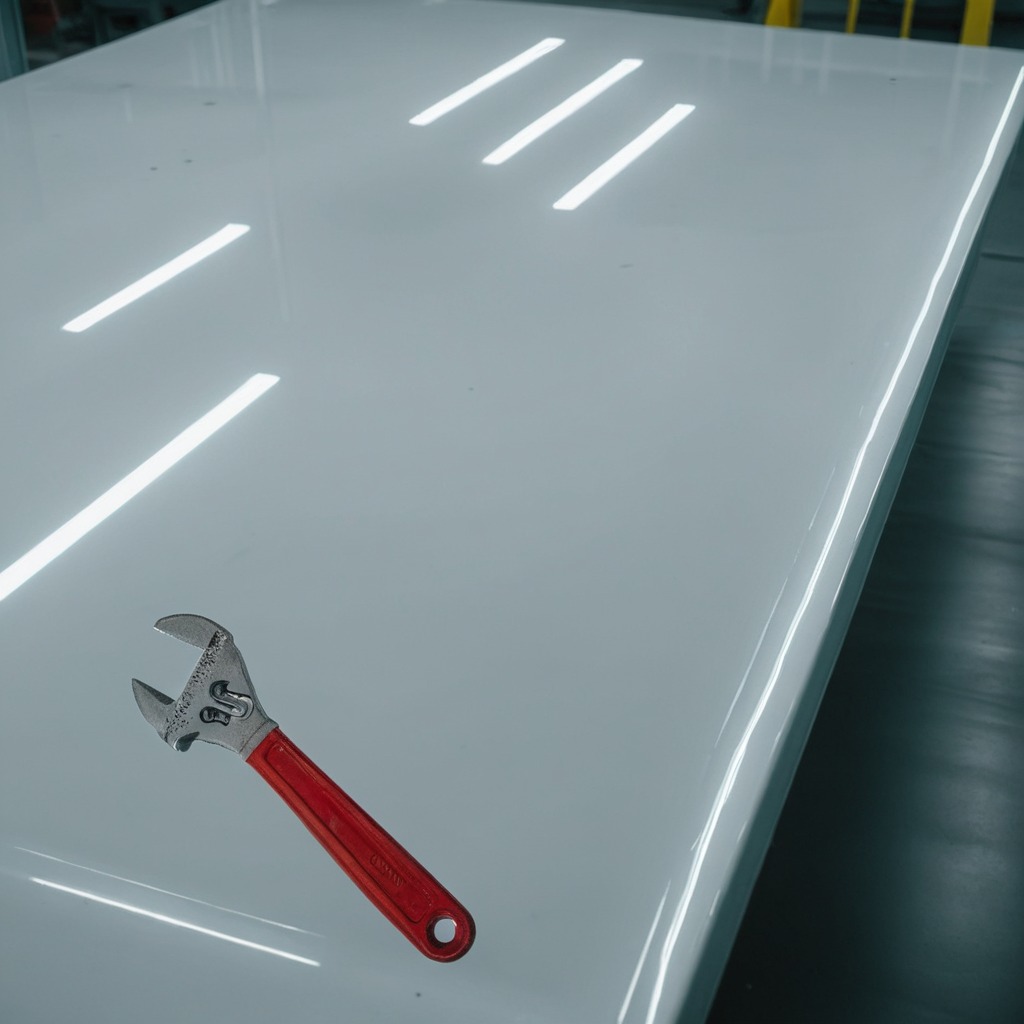
A wrench lies on a high-gloss table in a ship maintenance bay industrial lighting.